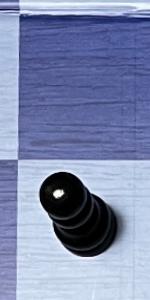
Label: Pawn_Black